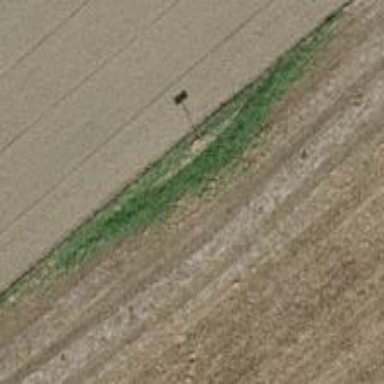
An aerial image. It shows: Pole supporting pipeline marker with roof cover.